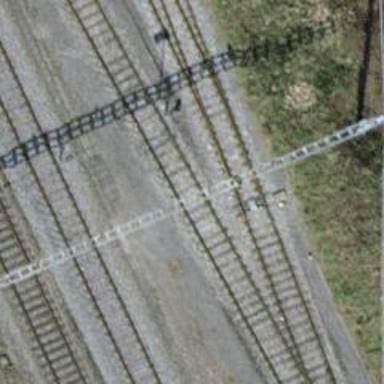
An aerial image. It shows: Railway switch.